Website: bh-photo
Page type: receipt
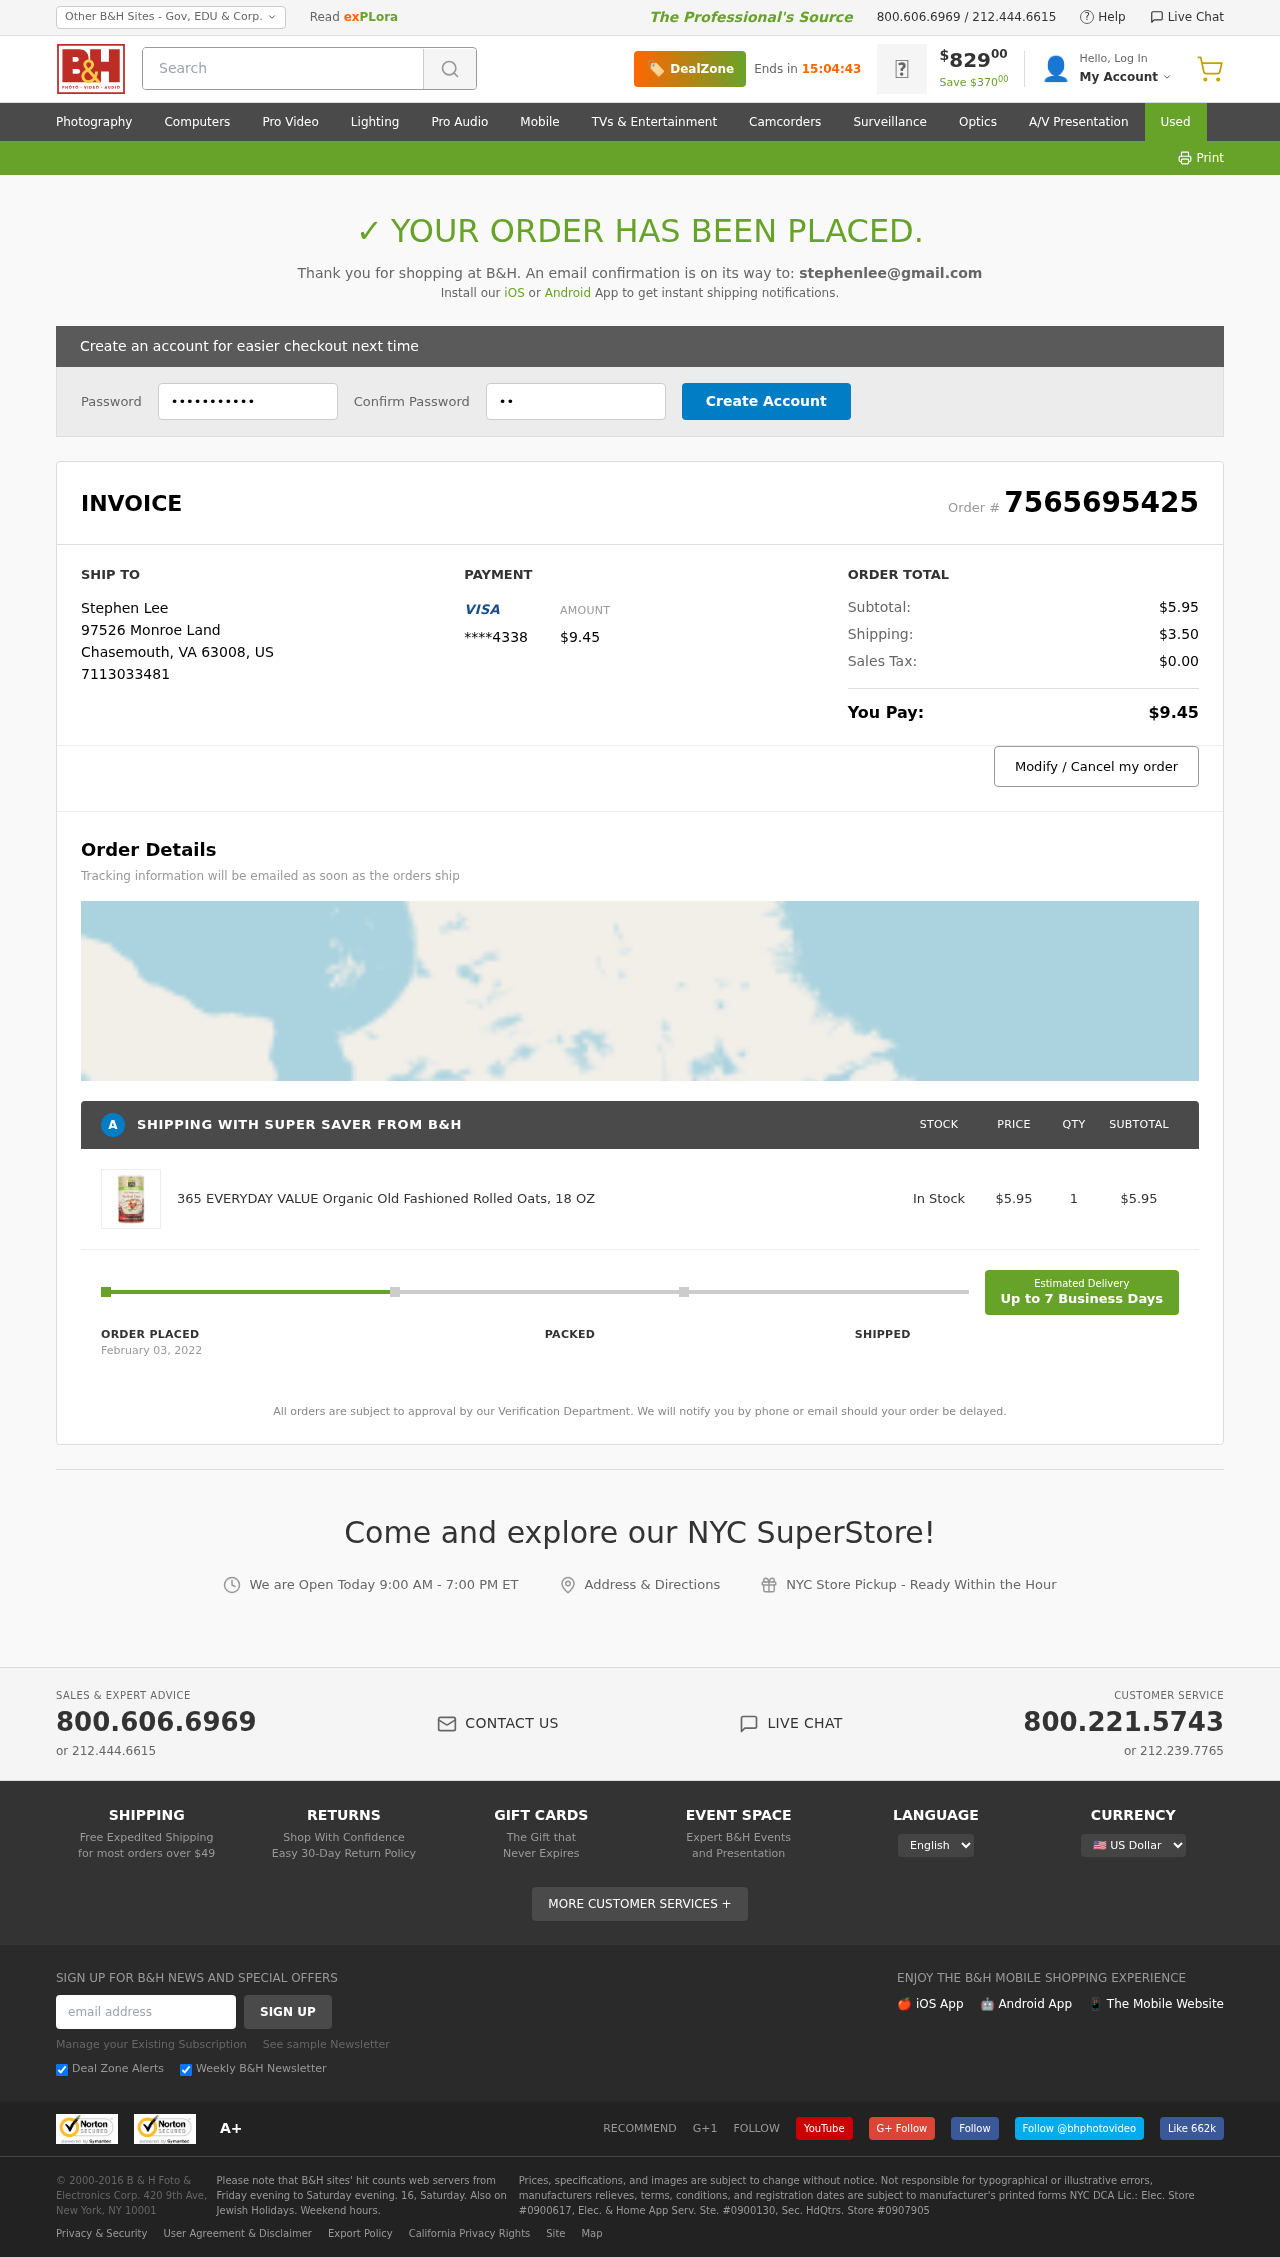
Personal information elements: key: PII_CARD_LAST4
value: ****4338
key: PII_CITY
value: Chasemouth
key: PII_COUNTRY_CODE
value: US
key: PII_EMAIL
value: stephenlee@gmail.com
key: PII_FULLNAME
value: Stephen Lee
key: PII_PHONE
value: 7113033481
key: PII_POSTCODE
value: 63008
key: PII_STATE_ABBR
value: VA
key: PII_STREET
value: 97526 Monroe Land
Product elements: key: PRODUCT1_NAME
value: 365 EVERYDAY VALUE Organic Old Fashioned Rolled Oats, 18 OZ
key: PRODUCT1_PRICE
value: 5.95
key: PRODUCT1_QUANTITY
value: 1
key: PRODUCT1_SUBTOTAL
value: $5.95
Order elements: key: ORDER_ID
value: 7565695425
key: ORDER_TOTAL
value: $9.45
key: ORDER_SUBTOTAL
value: $5.95
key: ORDER_SHIPPING_COST
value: $3.50
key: ORDER_TAX
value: $0.00
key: ORDER_DATE
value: February 03, 2022
Search elements: key: HEADER_SEARCH
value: Search